Current action and preconditions to check: trajectory_clear

Your task: For each precondition in the list above, predict whether it will hold at this action.

Consider the current scene as observed from the mobile robot's camera, and analyze the predicted future states of all dynamic agents (e.g., people, animals, vehicles, or any moving entities) within the NEXT SECOND.

IMPORTANT: Only answer "very likely" if you are absolutely certain—based on strong, clear evidence—that a dynamic agent will violate the precondition in the predicted future state. Do NOT answer "very likely" for unlikely, ambiguous, or low-probability risks.

Ask yourself for each precondition: Is there a high probability, with clear and convincing evidence, that the predicted future states of any dynamic agent will interfere with the predicted future state of the currently executing action within the NEXT SECOND, causing that precondition to fail?

Assess the risk level based on these predictions. Use "likely" or "very likely" if motions create a clear risk of interference.

Use "neutral" or "improbable" if agents are nearby but their predicted paths are clearly diverging or non-conflicting.

Failure Risk Categories: "very improbable", "improbable", "neutral", "likely", "very likely"

Answer Format: Output ONLY the probability_of_failure value from these categories: "very improbable", "improbable", "neutral", "likely", "very likely"

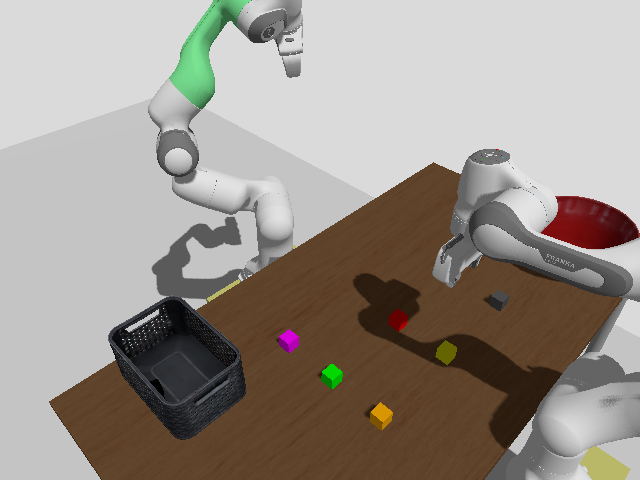

Answer: very improbable